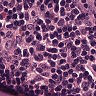
Metastatic tissue present: no